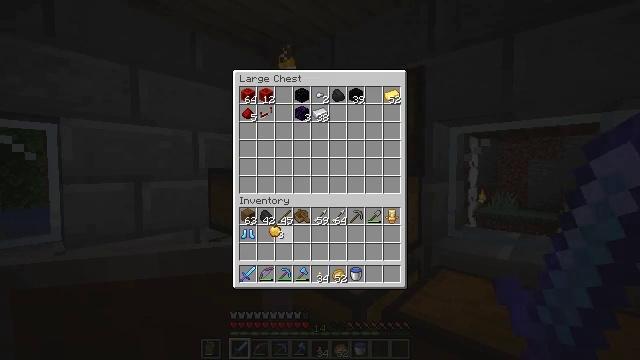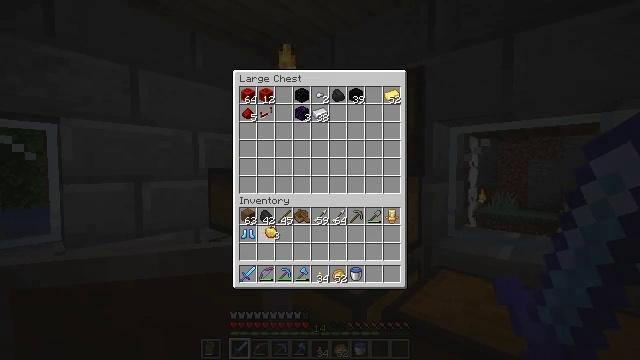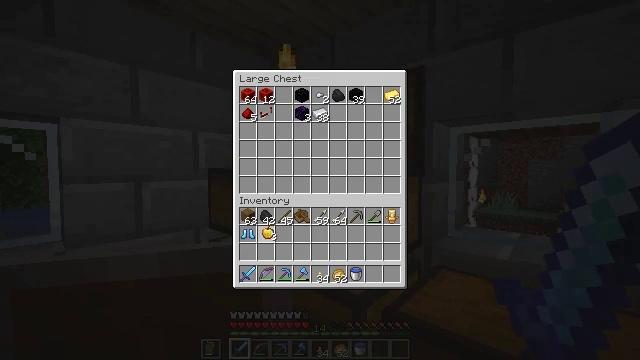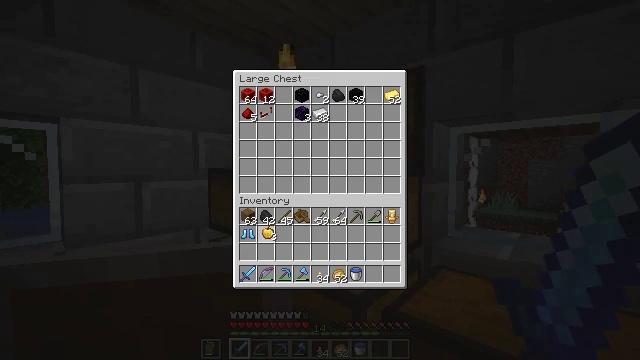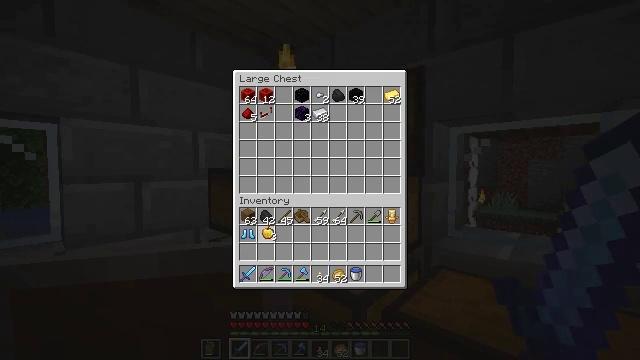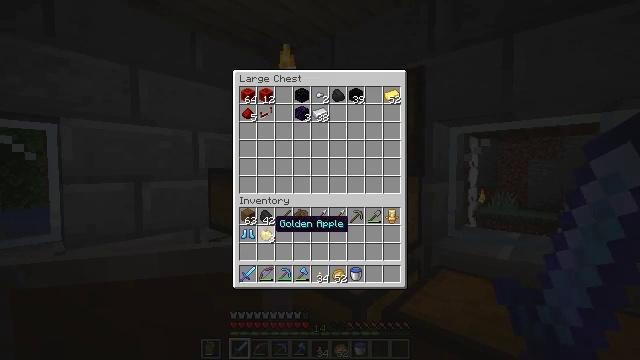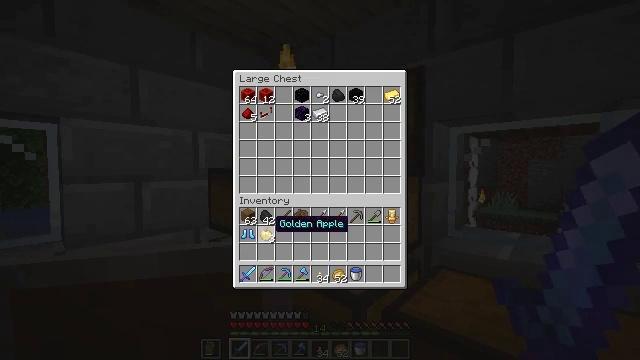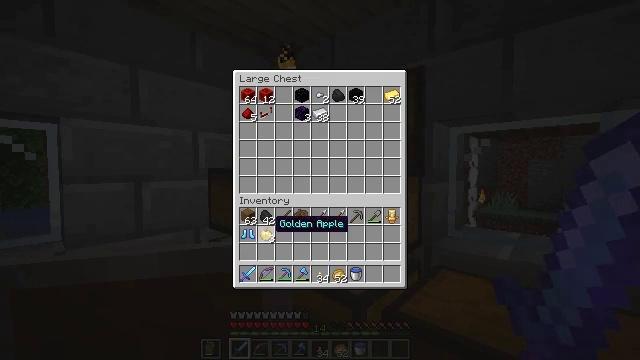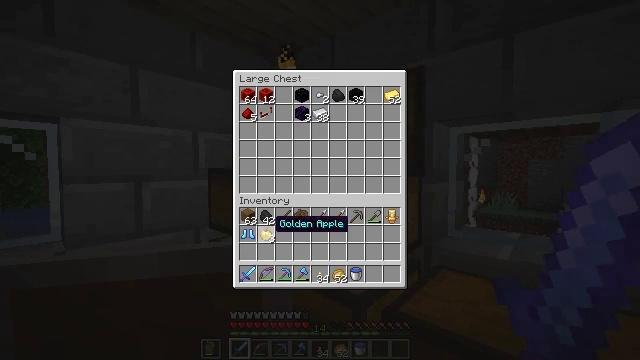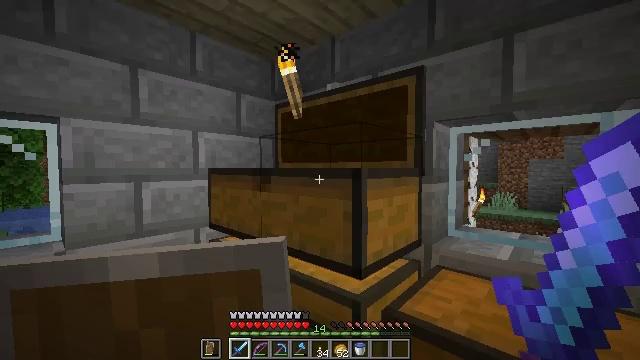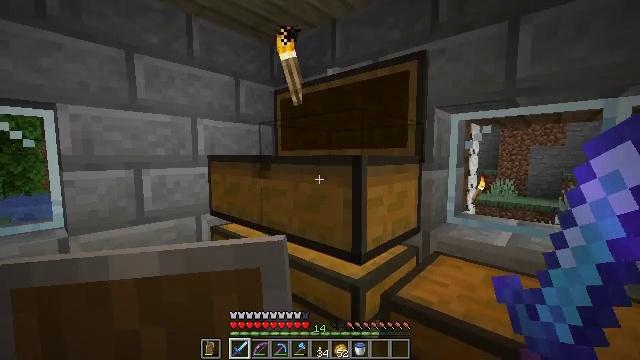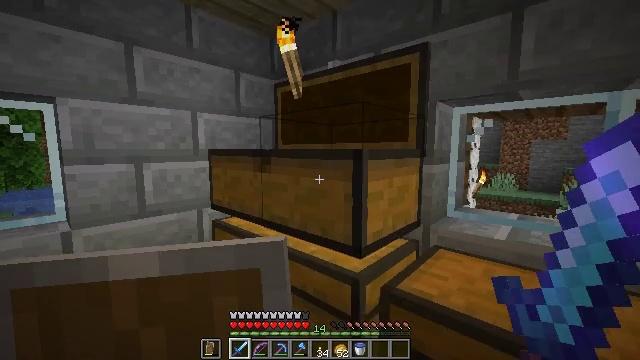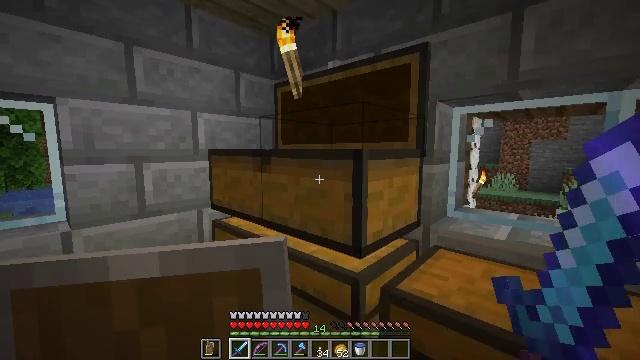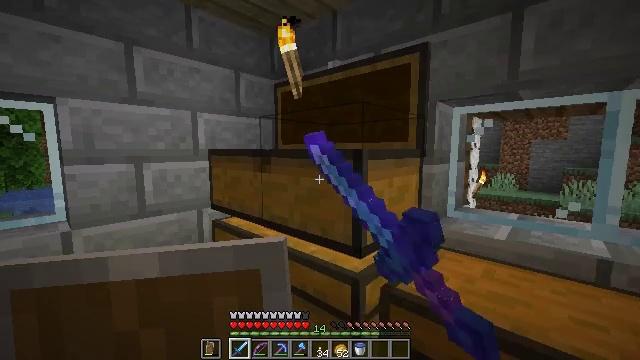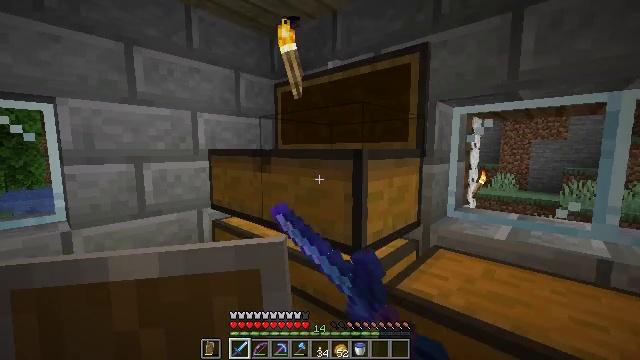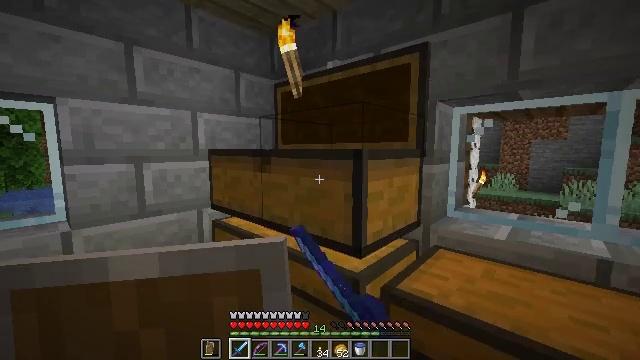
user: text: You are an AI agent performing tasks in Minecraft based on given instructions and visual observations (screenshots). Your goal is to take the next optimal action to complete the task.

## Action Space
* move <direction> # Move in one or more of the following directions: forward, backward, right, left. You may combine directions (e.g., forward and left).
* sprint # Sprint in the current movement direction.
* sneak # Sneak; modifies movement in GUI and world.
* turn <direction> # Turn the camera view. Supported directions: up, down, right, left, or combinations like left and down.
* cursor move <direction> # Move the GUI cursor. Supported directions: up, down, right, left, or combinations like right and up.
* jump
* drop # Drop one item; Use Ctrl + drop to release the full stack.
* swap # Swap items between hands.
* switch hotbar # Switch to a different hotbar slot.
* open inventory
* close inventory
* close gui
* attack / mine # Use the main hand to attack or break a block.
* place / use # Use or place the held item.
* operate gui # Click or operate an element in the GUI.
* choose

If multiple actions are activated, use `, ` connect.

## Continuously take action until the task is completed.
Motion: motion action
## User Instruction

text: Open your crafting interface and create a cauldron.
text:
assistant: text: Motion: no_op
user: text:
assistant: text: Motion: no_op
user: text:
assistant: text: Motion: operate gui
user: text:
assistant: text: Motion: operate gui
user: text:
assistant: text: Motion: no_op
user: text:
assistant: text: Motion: no_op
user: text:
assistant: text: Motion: no_op
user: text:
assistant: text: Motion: no_op
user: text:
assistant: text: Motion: no_op
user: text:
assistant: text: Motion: turn down
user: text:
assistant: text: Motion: turn down
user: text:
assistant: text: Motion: use / place
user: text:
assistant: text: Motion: use / place
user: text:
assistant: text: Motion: no_op
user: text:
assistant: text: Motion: no_op
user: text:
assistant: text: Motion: no_op
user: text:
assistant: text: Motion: no_op
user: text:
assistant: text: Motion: no_op
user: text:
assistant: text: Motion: no_op
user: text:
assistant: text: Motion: no_op
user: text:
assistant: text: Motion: no_op
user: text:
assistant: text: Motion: sneak
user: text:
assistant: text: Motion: sneak, cursor move left and down
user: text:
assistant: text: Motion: sneak, cursor move left and down
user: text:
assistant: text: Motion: sneak
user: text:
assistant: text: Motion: sneak, cursor move left and down
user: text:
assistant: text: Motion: sneak
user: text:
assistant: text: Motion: sneak
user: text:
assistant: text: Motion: sneak, operate gui
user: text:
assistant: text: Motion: sneak, operate gui